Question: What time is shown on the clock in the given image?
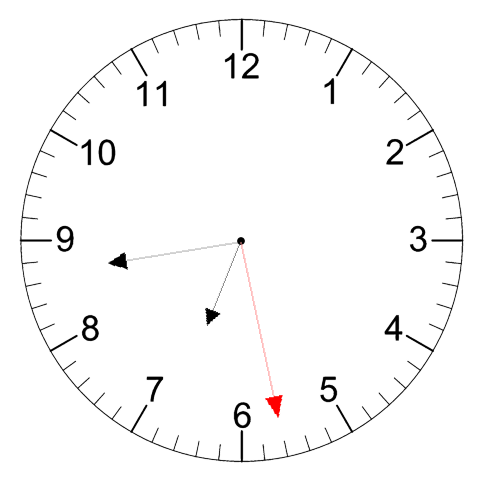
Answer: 06:43:28